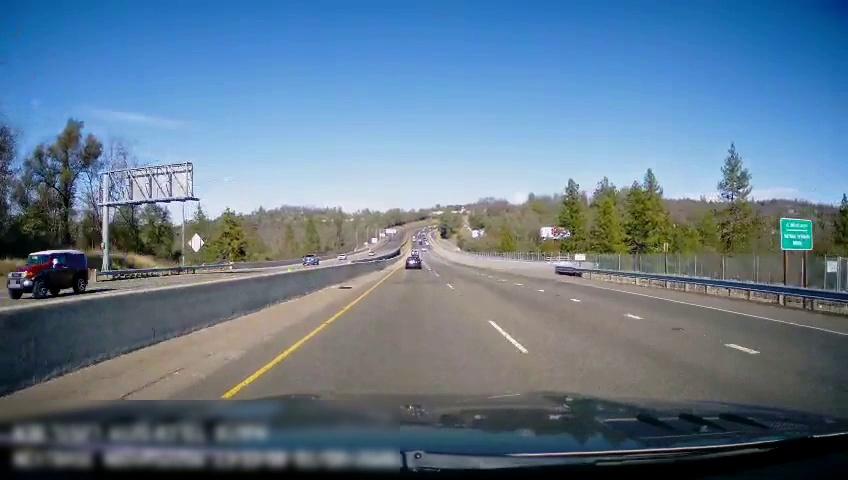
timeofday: Day
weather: Sunny
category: Drivable Space
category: Drivable Space
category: Vehicles | SUV
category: Vehicles | Truck
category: Vehicles | Car
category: Lanes | Current Lane
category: Lanes | Current Lane
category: Lanes | Alternate Lane
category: Lanes | Alternate Lane
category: Traffic | Signs